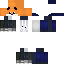
A female animal skin with medium skin, wearing brown long hair dressed in a blue hoodie and black pants, featuring a closed mouth.